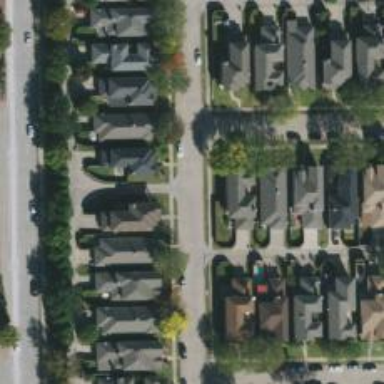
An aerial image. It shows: Alleyway designated as service road.